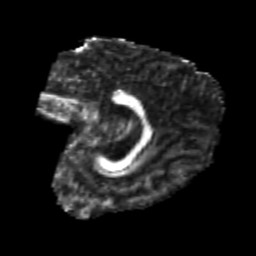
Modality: FA
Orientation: sagittal
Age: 24
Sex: female
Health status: healthy
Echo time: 0.074 s